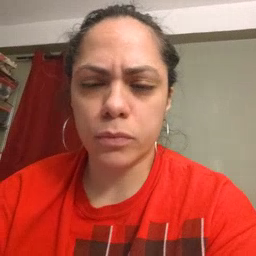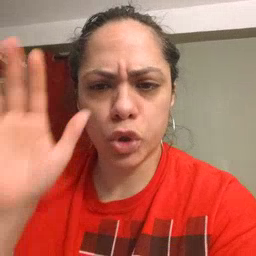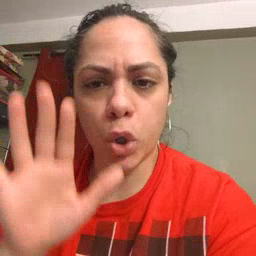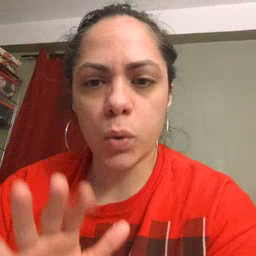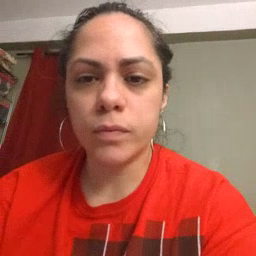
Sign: snow